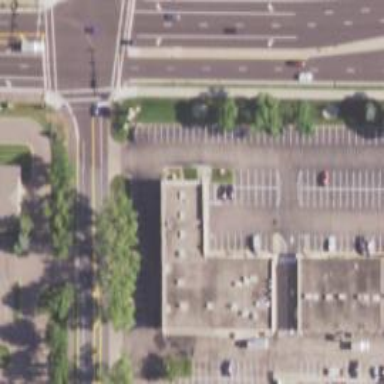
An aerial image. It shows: Mall building.